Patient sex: M
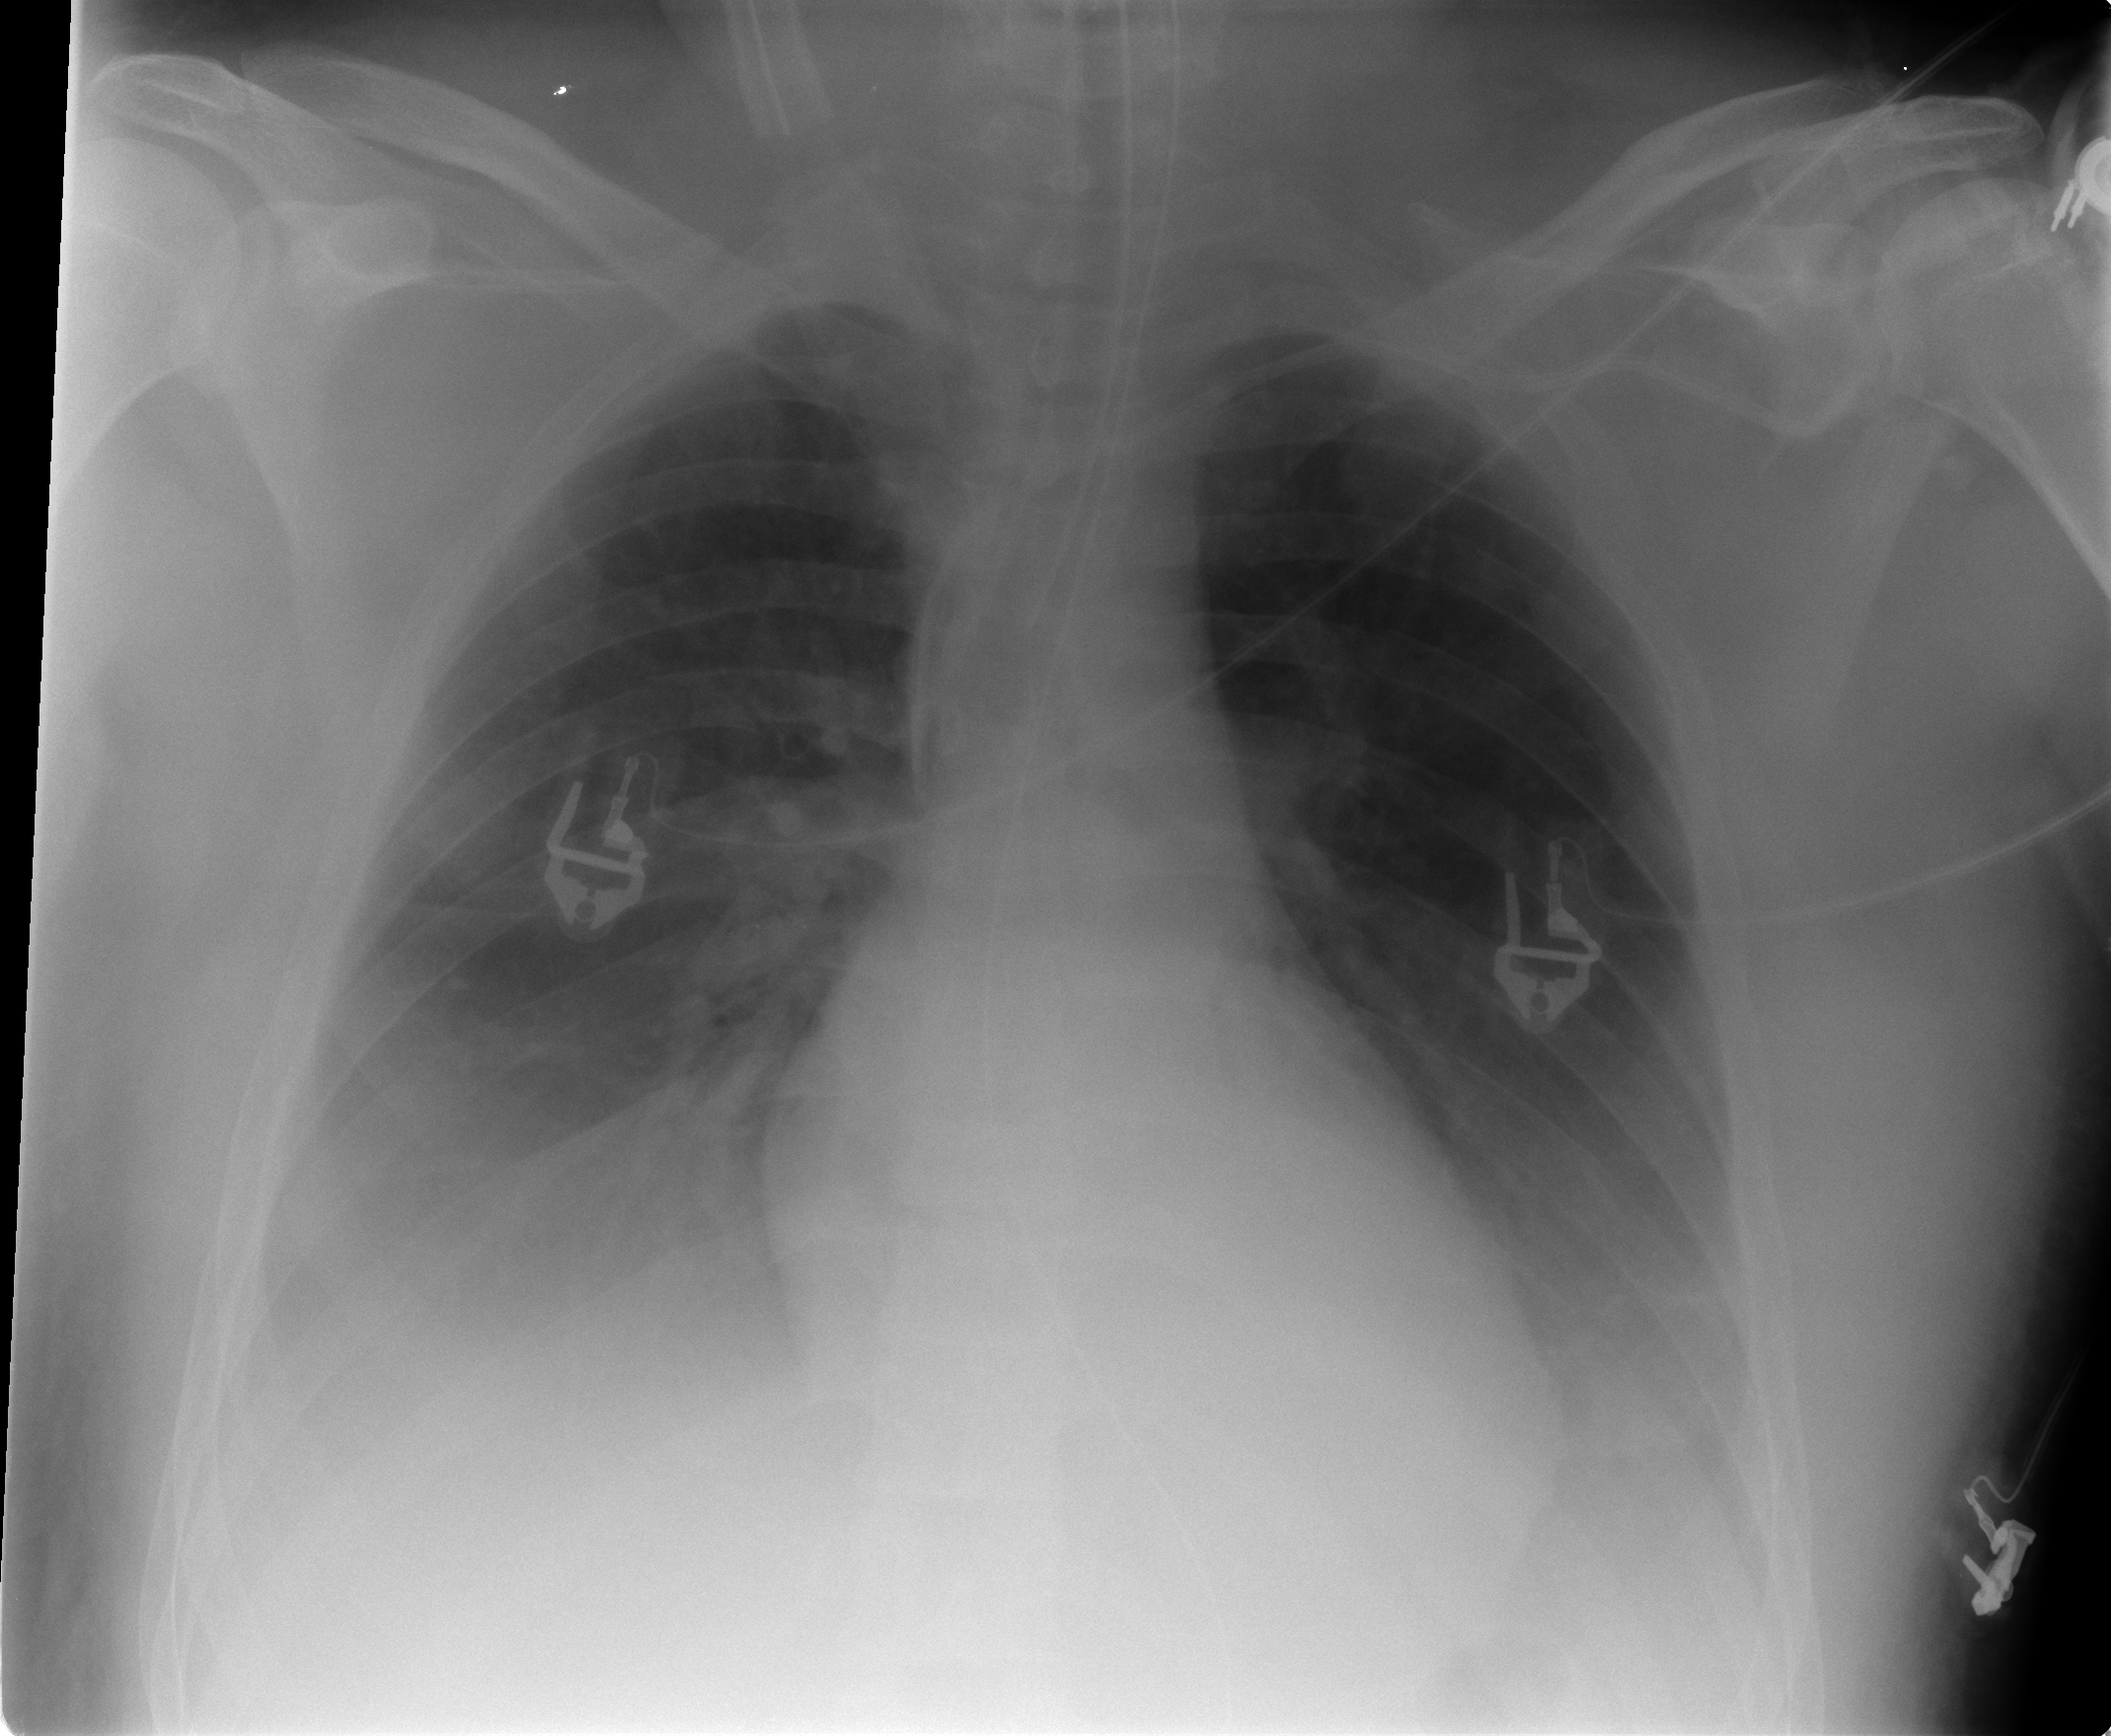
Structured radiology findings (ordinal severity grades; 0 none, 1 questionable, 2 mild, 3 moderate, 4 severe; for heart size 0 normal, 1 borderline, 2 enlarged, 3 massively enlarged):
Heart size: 0
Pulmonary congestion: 1
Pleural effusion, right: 3
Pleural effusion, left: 3
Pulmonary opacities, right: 0
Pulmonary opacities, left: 0
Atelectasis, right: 2
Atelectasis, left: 2